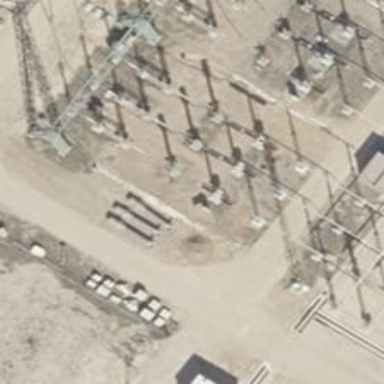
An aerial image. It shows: Power line with three cables in bay configuration.